RGB frame:
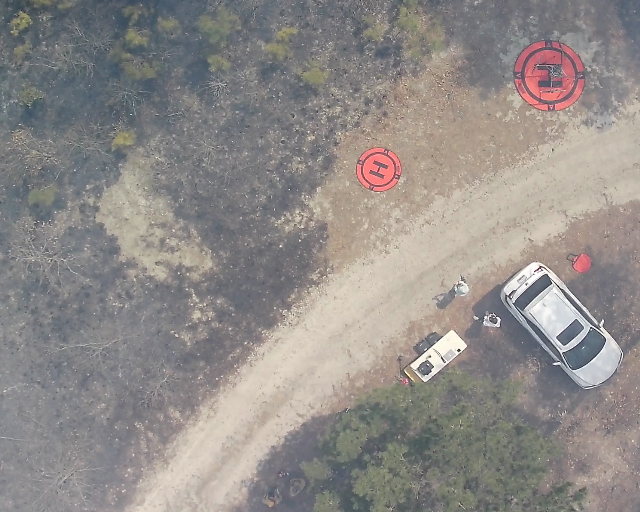
Thermal frame:
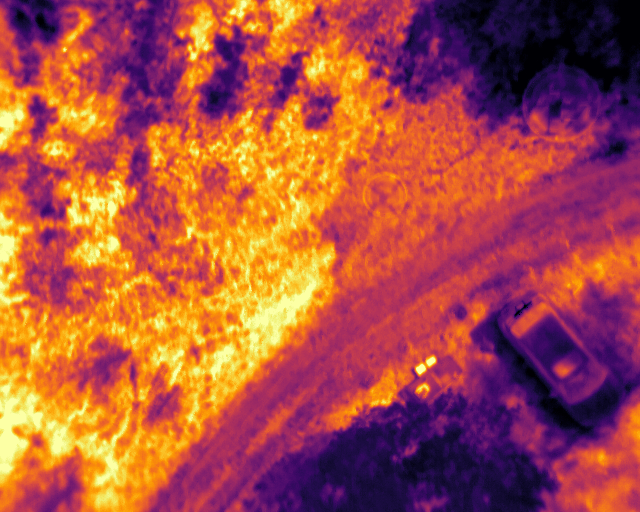
Captured: 2026-02-26 03:39:35
Pixels at or above 80 °C: 0 (fraction of frame: 0)